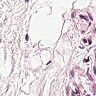
Metastatic tissue present: no